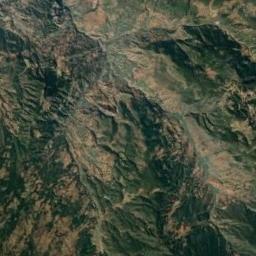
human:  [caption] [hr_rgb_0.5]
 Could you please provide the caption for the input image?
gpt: This mountain is completely covered by vegetation and there is a winding path in it .

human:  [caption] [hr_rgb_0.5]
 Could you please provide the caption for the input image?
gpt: The mountain is consist of half of green plants and half of bare land .

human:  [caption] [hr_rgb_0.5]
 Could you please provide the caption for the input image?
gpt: The folded mountain is covered with some vegetation .

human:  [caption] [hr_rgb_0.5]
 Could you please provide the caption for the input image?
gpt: There is not the even mountain .

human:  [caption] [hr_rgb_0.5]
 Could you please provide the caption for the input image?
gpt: There are some green ravines on the mountain .